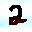
Label: 2